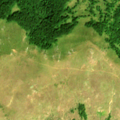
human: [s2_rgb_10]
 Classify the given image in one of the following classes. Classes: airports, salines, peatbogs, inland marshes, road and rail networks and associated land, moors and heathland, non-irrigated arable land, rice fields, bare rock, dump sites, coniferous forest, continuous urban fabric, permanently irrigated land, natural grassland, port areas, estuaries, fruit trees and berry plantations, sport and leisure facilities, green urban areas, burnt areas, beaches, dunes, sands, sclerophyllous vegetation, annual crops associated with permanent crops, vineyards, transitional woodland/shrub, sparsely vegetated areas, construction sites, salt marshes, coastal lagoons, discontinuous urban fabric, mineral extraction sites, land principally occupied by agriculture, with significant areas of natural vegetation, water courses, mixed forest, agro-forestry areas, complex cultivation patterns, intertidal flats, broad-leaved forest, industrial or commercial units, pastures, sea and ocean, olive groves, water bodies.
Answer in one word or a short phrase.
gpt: broad-leaved forest, natural grassland, transitional woodland/shrub